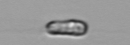
Label: Chrysochromulina